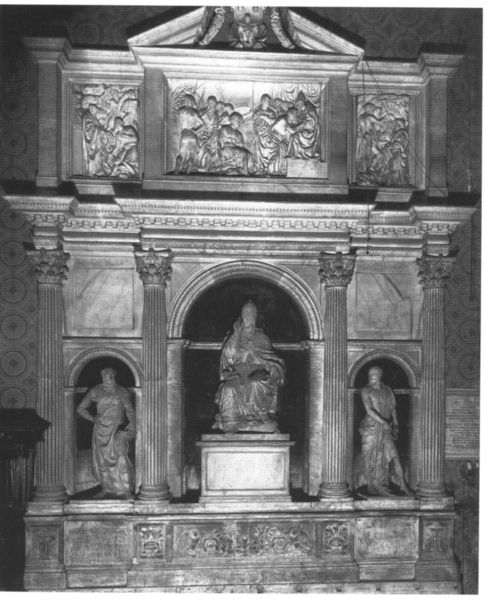
Titel: Grabmal Papst Clemens’ VII
Künstler: Baccio Bandinelli
Standort: Rom, S. Maria sopra Minerva (EU - I - Latium)
Schlagwörter: mann, sitzen, männer, säulen, sockel, kirche, kreis, relief, bogen, könig, foto, bögen, kreise, altar, verziert, statuen, grab, bildhauer